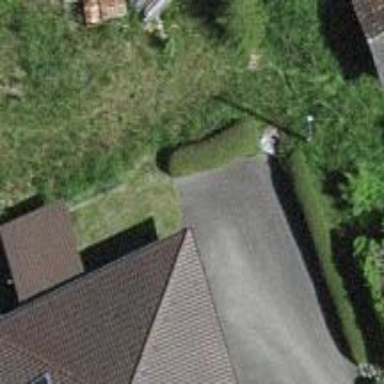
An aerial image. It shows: Hedge acting as barrier.